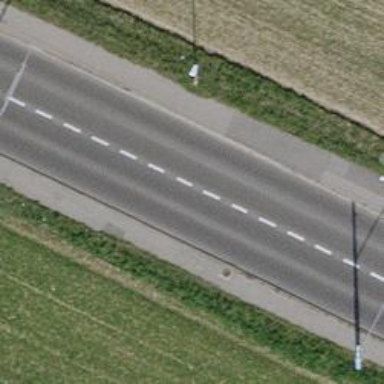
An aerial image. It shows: Secondary road with asphalt surface and sidewalks on both sides.